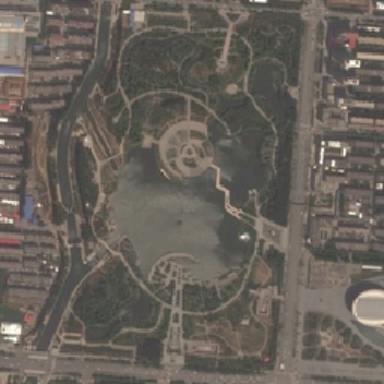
The park with a lake covering a large area is at the river .